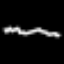
Label: squiggle